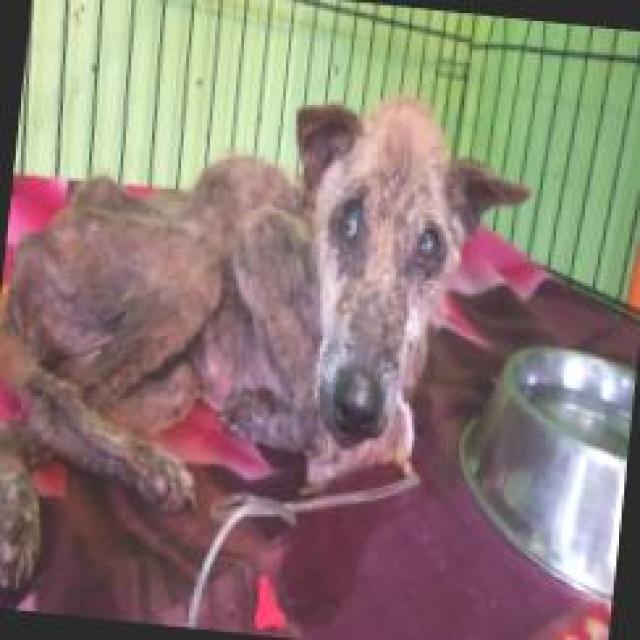
Canine fungal skin infection — characterized by alopecia, scaling, crusting, and circular lesions. Common agents include Malassezia and Candida species.